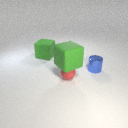
large green rubber cube above small red rubber sphere